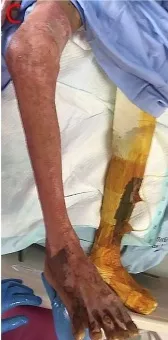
C) 20th day of admission showed the re-installation of NPWT. Note that the left lower leg was mounted with NPWT dressings.
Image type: medical_photograph (skin_photograph)